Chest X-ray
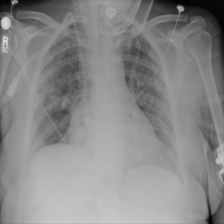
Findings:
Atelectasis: negative
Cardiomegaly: negative
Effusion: negative
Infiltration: negative
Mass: positive
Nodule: positive
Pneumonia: negative
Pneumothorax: negative
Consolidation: negative
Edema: negative
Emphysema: negative
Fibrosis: negative
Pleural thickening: negative
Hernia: negative